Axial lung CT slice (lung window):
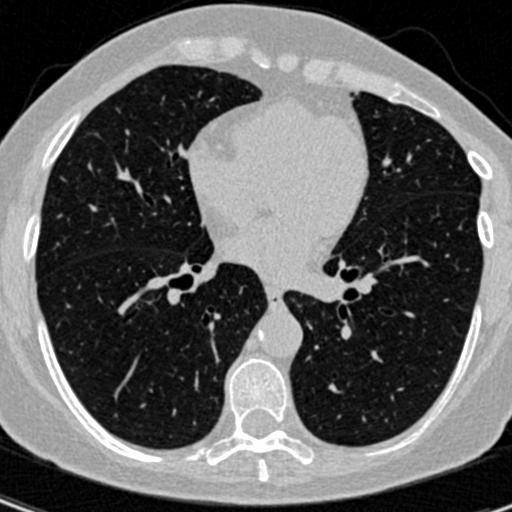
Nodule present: no